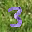
Label: 3